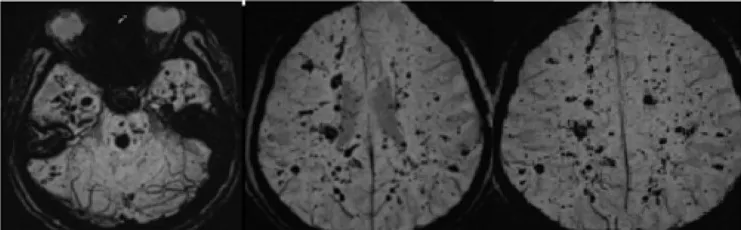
CCM lesions diagnosed through CT, GE-and SWI-MRI. (E) SWI-MR imaging of the proband's elder brother, II-2. II-2 showed a similar phenomenon, with multiple CCM lesions observed upon SWI-MRI of the brain.
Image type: radiology (mri)